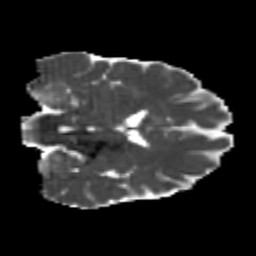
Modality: MD
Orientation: coronal
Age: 25
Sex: male
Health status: healthy
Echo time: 0.074 s